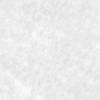
Label: no_change